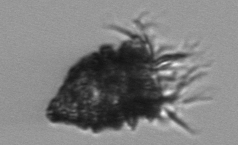
Label: Tintinnopsis